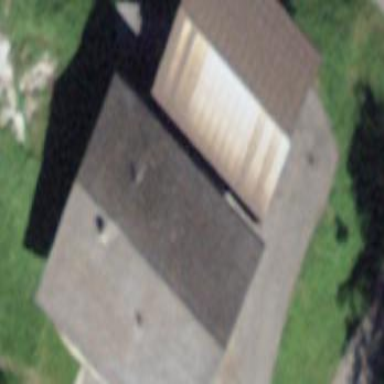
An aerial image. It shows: Rural barn.